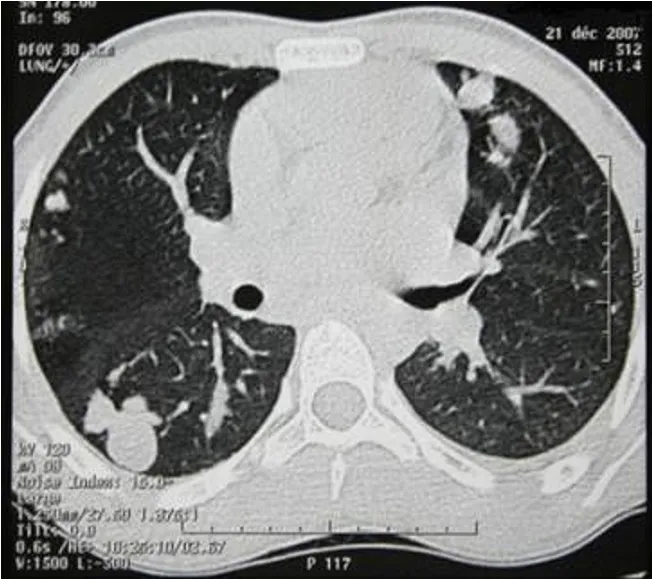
Angioscan of the chest showing multiple pulmonary hydatid ocalizations in a 16 years old Tunisian with cardiac hydatid cyst.
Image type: radiology (ct)